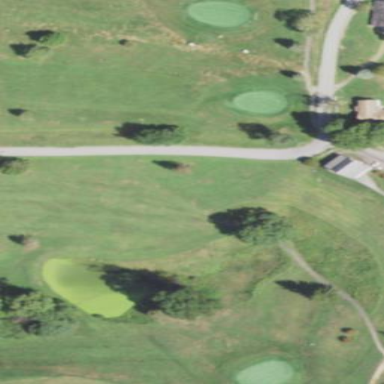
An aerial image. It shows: Golf rough area.